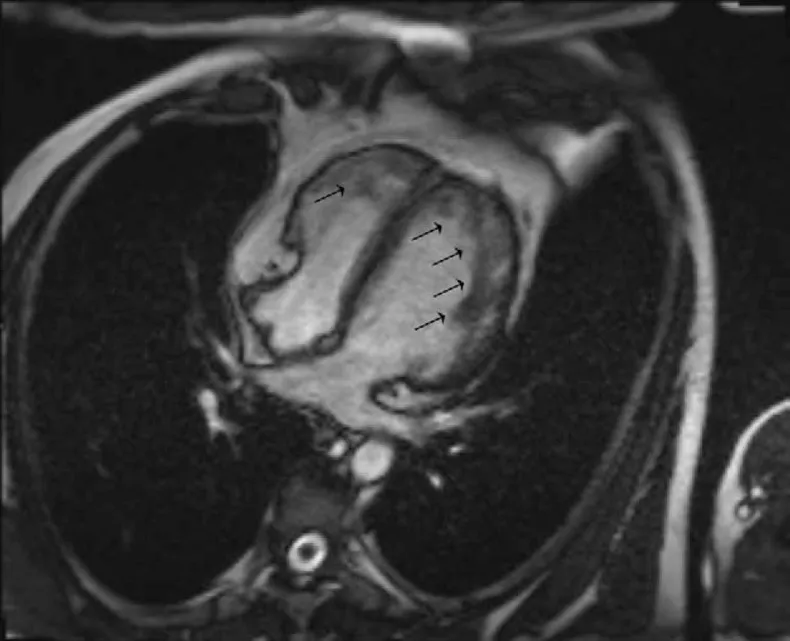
Cardiac magnetic resonance image showing evidence of ventricular non-compaction. Arrows indicate the non-compacted ventricle. The ratio between non-compaction to compaction of the ventricular myocardium is >2.3 at the end of diastole, which is one of the diagnostic criteria for LVNC.
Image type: radiology (mri)